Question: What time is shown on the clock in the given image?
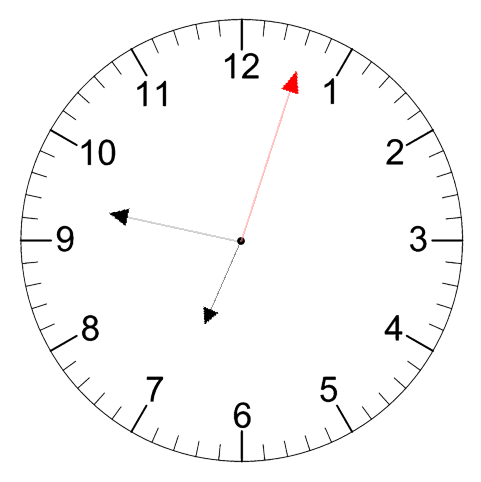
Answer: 06:47:03